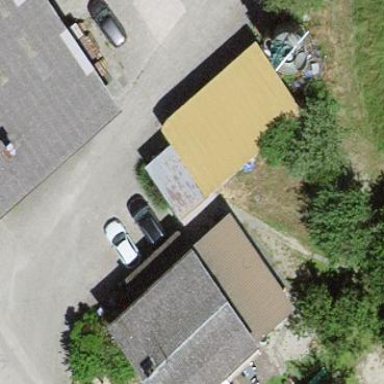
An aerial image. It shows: Shed building.